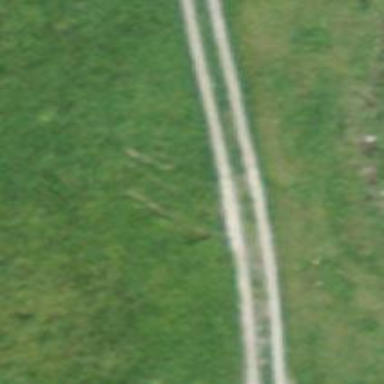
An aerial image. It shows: Track with grade 2 tracktype.